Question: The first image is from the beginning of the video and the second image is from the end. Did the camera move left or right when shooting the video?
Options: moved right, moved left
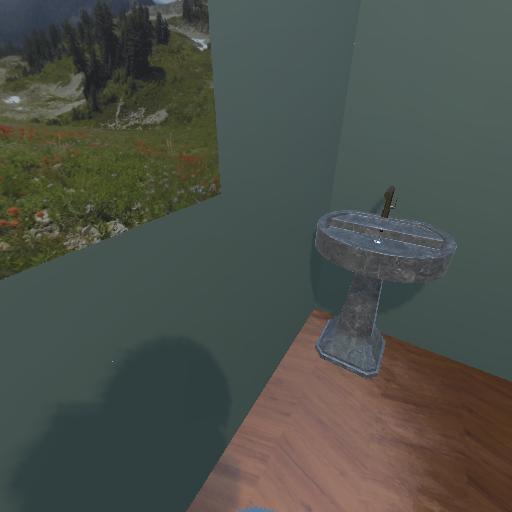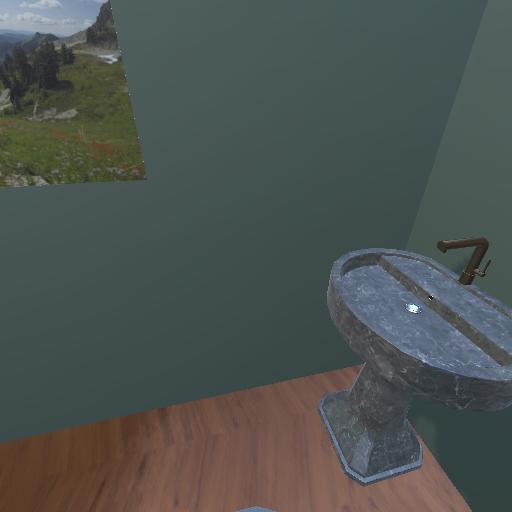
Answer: moved right